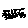
Label: bird